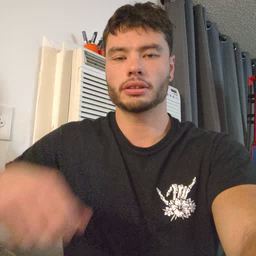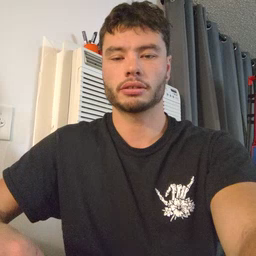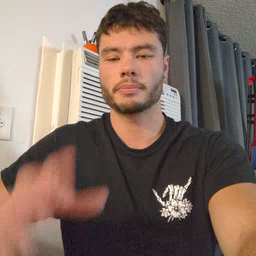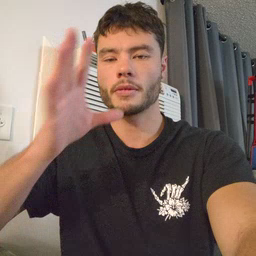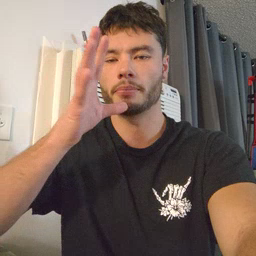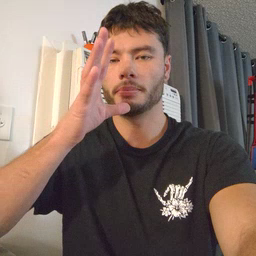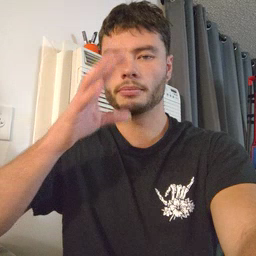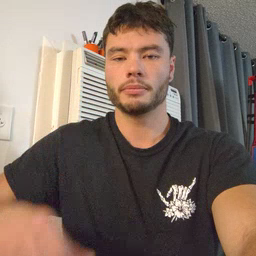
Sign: mom